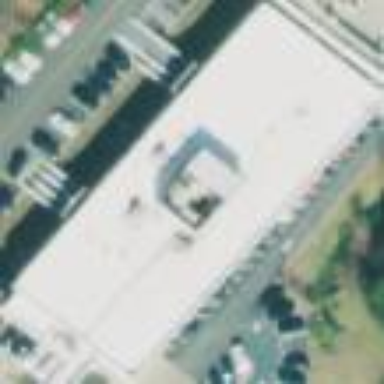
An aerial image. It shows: Parking building.